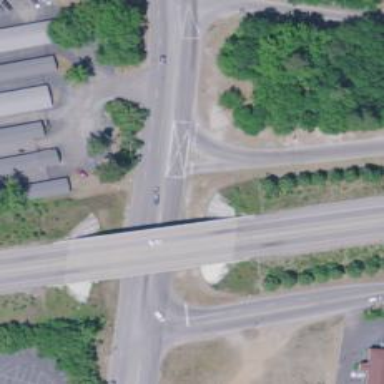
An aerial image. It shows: Trunk link highway.